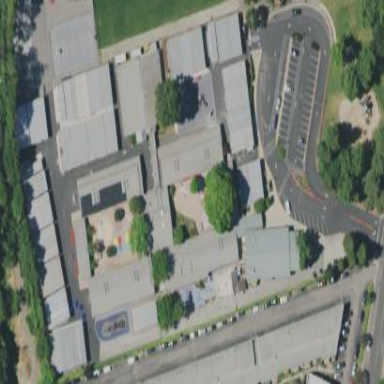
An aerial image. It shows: School.